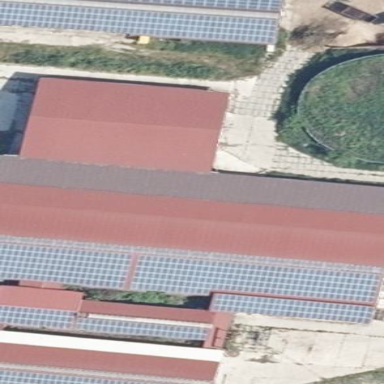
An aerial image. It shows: Farm building equipped with small solar photovoltaic panel generator generating electricity.